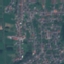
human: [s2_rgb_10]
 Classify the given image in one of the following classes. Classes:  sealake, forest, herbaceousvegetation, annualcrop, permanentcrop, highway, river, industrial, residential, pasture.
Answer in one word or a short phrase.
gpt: Residential